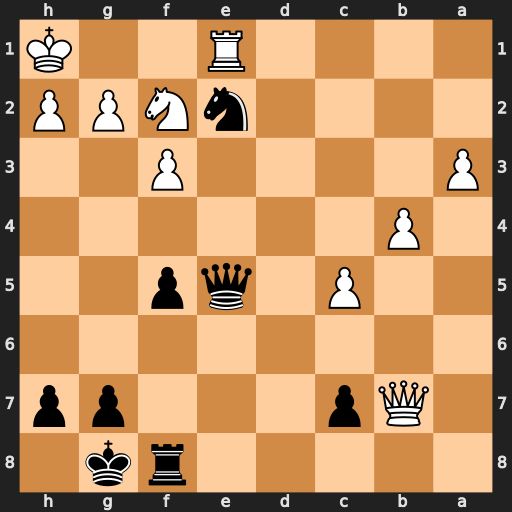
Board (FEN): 5rk1/1Qp3pp/8/2P1qp2/1P6/P4P2/4nNPP/4R2K
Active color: b
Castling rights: -
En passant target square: -
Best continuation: Ng3+ hxg3 Qxe1+ Kh2 Qxf2